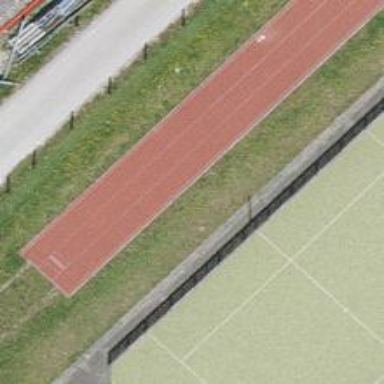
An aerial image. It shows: Tartan track for athletics featuring long jump area.